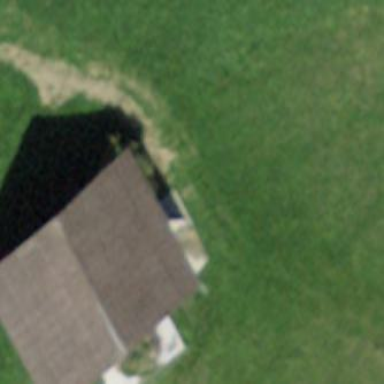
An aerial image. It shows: Rural barn.